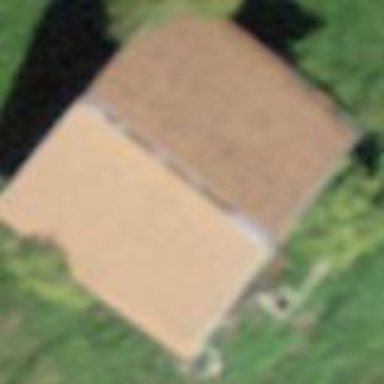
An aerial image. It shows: Barn.